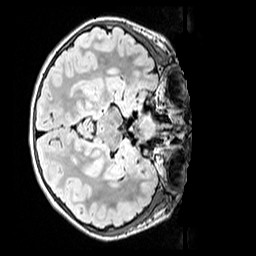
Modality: FLAIR
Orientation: axial
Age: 10
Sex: female
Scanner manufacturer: siemens
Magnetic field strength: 3 T
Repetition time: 5 s
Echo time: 0.388 s